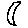
Label: moon